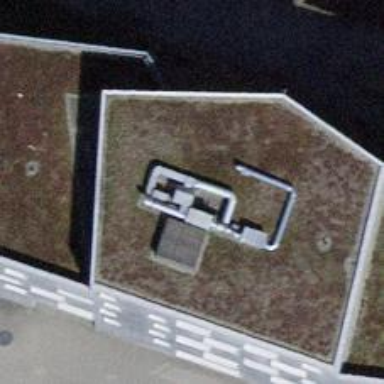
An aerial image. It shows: Kindergarten.